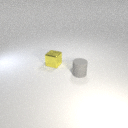
small yellow metal cube to the left of small gray rubber cylinder